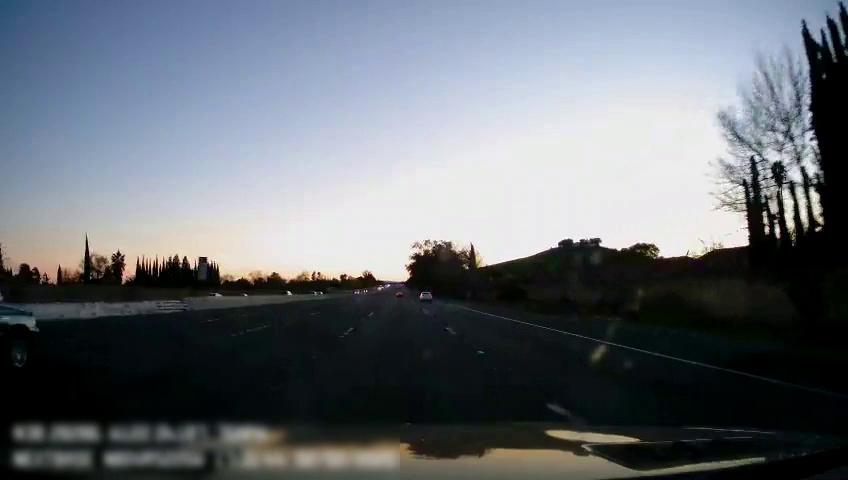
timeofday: Day
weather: Sunny
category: Drivable Space
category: Vehicles | Car
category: Vehicles | SUV
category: Vehicles | Car
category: Vehicles | Truck
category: Vehicles | Car
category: Lanes | Current Lane
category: Lanes | Current Lane
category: Lanes | Alternate Lane
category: Lanes | Alternate Lane